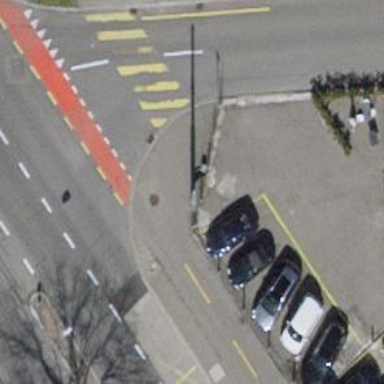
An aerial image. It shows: Kerb serving as barrier.